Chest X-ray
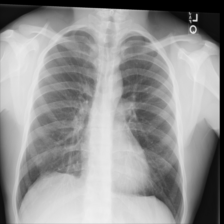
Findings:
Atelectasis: negative
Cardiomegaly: negative
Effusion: negative
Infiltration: negative
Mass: negative
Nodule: negative
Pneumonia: negative
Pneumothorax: negative
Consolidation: negative
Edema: negative
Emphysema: negative
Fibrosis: negative
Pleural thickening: negative
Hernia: negative